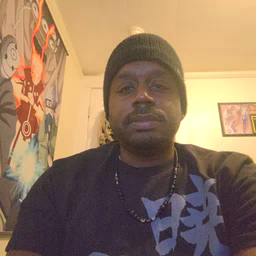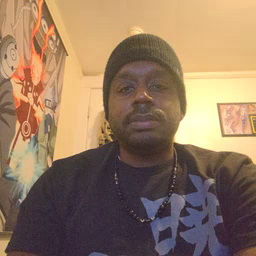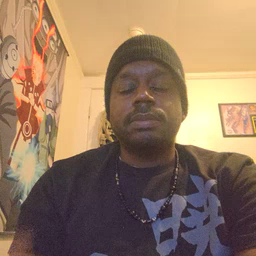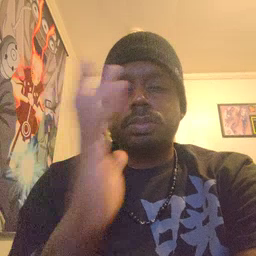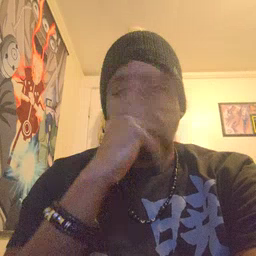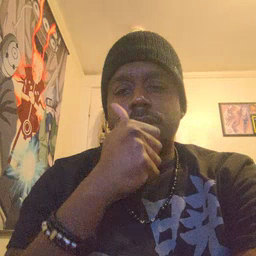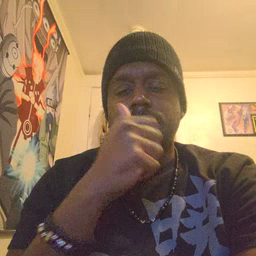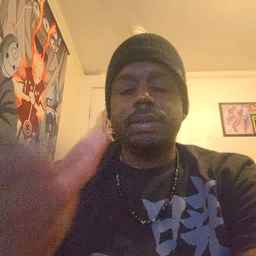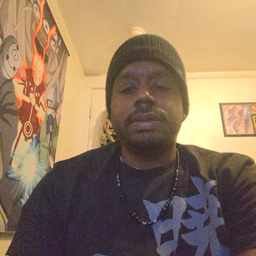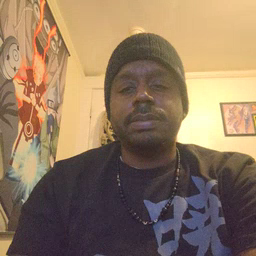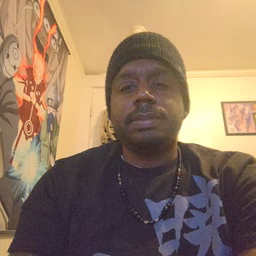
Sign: pretty